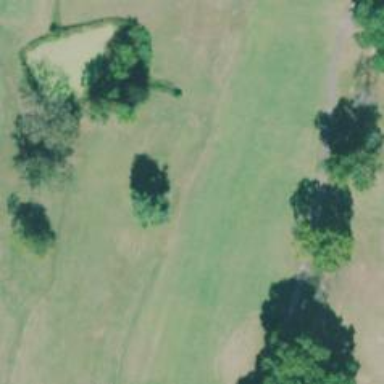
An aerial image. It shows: Golf hole.